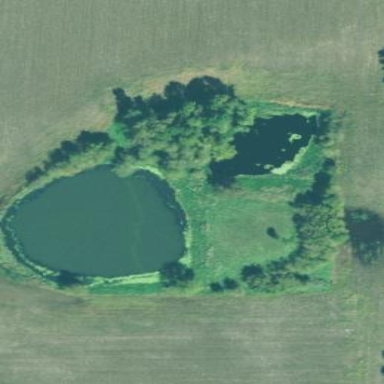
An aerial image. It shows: Serene pond surrounded by nature.